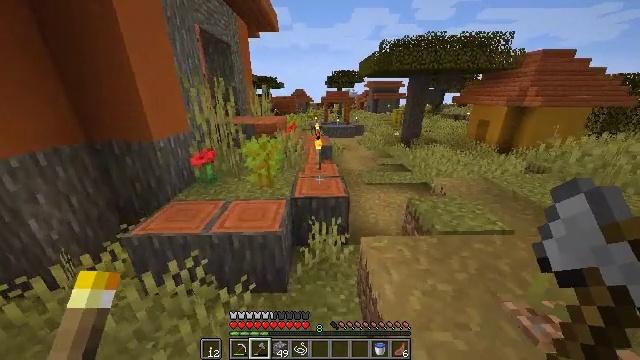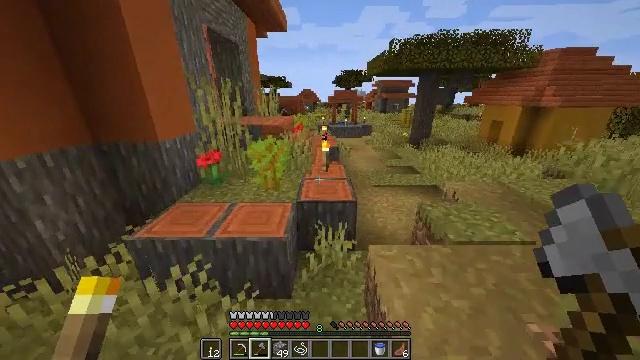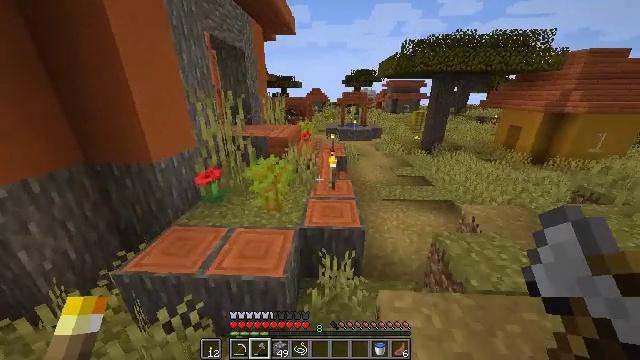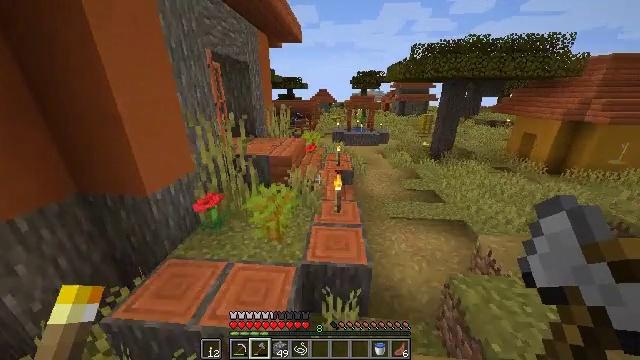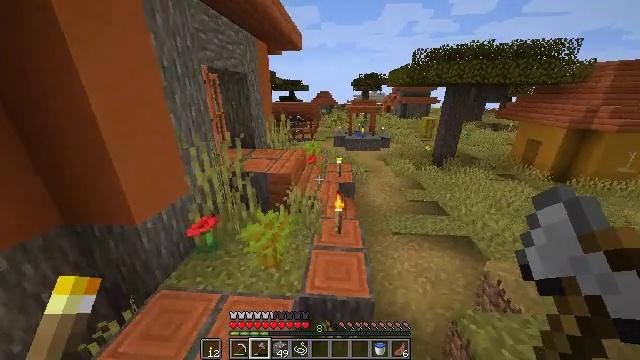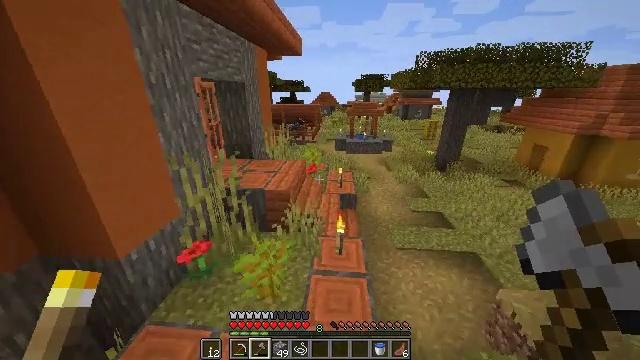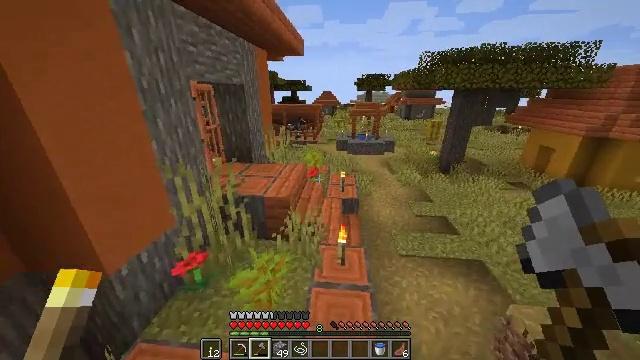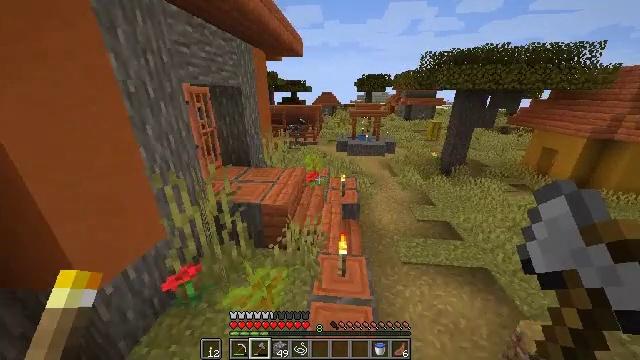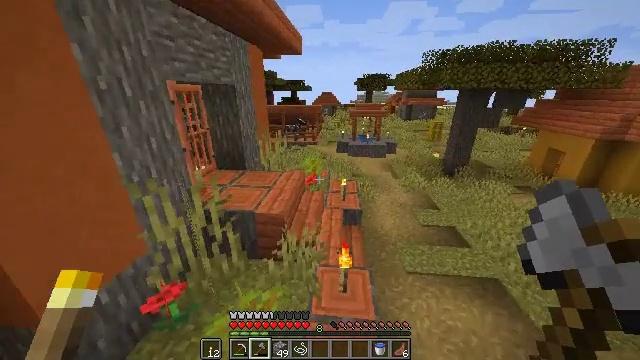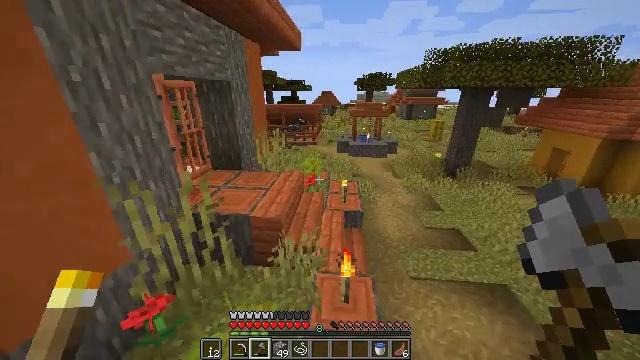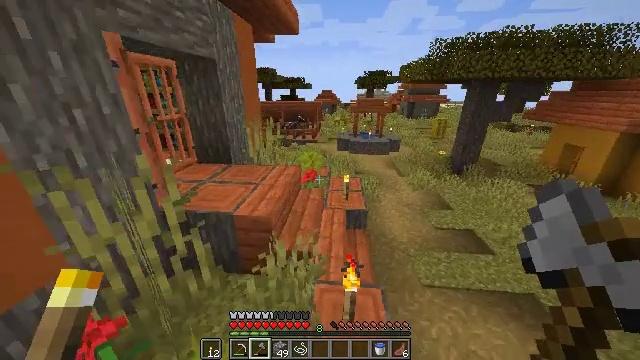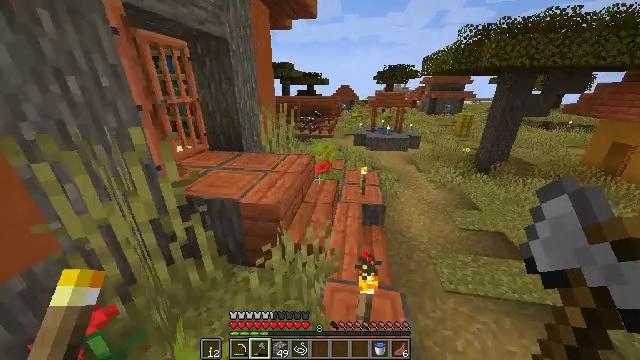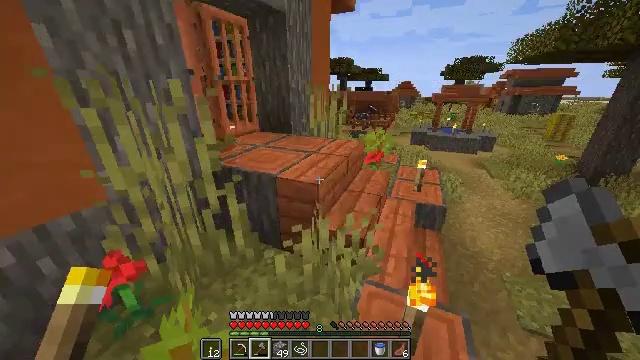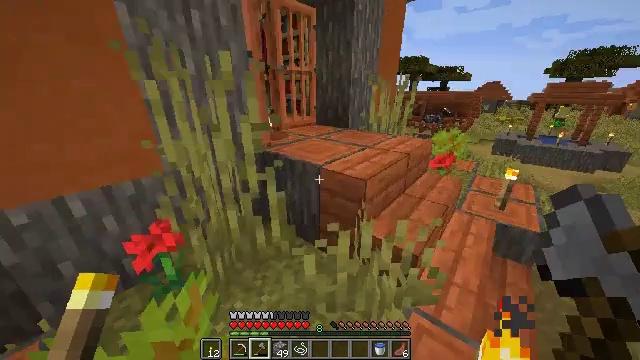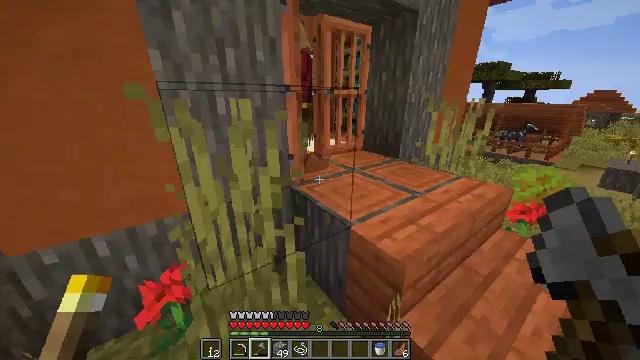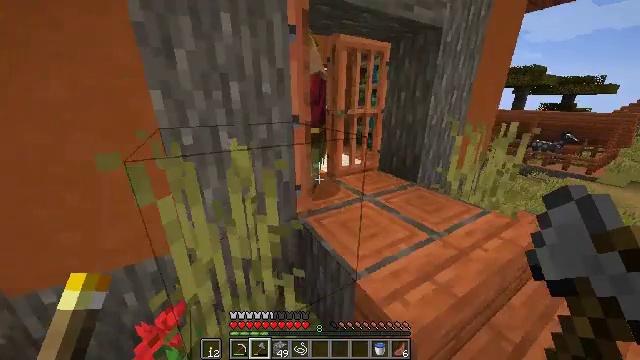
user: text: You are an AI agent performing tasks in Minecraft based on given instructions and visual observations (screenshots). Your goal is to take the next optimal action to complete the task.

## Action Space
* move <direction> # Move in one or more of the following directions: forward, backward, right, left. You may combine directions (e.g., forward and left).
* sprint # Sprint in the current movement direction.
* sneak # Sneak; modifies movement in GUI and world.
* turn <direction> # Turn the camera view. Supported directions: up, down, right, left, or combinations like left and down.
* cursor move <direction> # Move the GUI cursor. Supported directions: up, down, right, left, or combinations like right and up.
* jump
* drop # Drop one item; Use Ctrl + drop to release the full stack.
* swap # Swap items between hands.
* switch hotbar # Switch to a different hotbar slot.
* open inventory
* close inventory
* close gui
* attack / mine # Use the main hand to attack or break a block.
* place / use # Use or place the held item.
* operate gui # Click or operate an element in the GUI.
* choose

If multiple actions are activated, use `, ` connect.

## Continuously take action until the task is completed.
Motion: motion action
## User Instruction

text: Remove the orange carpet from the floor.
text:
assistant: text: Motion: move forward, sprint, turn left, attack / mine
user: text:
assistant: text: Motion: move forward, sprint, turn left, attack / mine, jump
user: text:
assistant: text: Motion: move forward, sprint, turn left, attack / mine, jump
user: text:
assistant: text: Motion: move forward, sprint, attack / mine, jump
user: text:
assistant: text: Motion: move forward, sprint, attack / mine, jump
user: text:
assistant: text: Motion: move forward, sprint, attack / mine, jump
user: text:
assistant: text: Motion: move forward, sprint, attack / mine, jump
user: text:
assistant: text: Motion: move forward, sprint, attack / mine
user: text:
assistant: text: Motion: move forward, sprint, attack / mine
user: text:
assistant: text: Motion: move forward, sprint, attack / mine
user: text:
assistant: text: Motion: move forward, sprint, turn left, attack / mine
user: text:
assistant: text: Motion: move forward, sprint, turn left, attack / mine
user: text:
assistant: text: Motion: move forward, sprint, turn left, attack / mine
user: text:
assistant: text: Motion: move forward, sprint, turn left and up, attack / mine, jump
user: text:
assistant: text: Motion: move forward, sprint, turn left, attack / mine, jump
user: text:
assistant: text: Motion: move forward, sprint, attack / mine, jump
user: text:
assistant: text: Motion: move forward, sprint, turn left, attack / mine, jump
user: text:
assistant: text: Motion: move forward, sprint, turn left, attack / mine
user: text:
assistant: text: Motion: move forward, turn left, attack / mine
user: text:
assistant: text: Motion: move forward, turn left, attack / mine
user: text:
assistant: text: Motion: move forward, turn left, attack / mine and use / place
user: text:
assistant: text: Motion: move forward, turn left, attack / mine and use / place
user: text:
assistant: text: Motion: move forward, turn left, attack / mine and use / place
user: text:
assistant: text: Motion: move forward, attack / mine and use / place
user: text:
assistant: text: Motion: move forward, attack / mine
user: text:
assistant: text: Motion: attack / mine
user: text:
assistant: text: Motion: attack / mine
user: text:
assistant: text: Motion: attack / mine
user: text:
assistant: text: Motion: turn left, attack / mine
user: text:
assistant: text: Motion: turn left, attack / mine